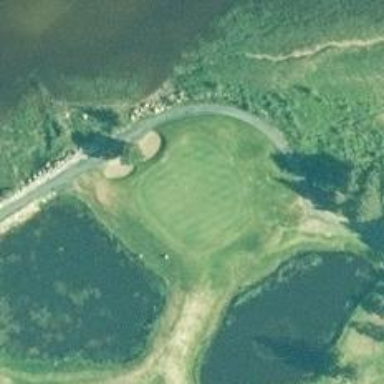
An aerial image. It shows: Golf hole.